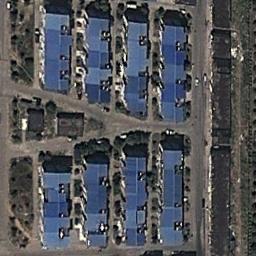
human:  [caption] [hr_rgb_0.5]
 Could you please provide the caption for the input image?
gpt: There are many houses of different shapes and sizes in the industrial zone .

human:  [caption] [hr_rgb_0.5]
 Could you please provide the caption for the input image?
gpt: The buildings in this industrial area are arranged symmetrically and all roofs are blue .

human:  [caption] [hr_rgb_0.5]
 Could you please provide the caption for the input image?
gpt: The industrial area has some neatly arranged blue workshops and green areas .

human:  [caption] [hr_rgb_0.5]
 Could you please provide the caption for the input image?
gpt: Neatly planned factories and roads in an industrial area with green belts .

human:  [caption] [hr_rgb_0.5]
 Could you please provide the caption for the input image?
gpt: There are some blue buildings arranged neatly on the industrial area .